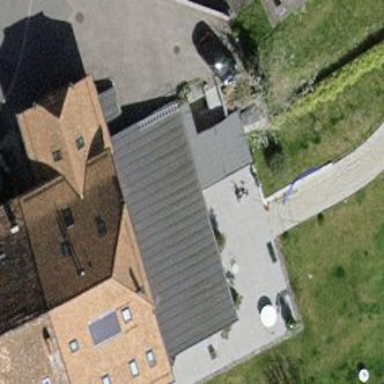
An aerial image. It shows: View of roof of building.